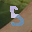
Label: 5